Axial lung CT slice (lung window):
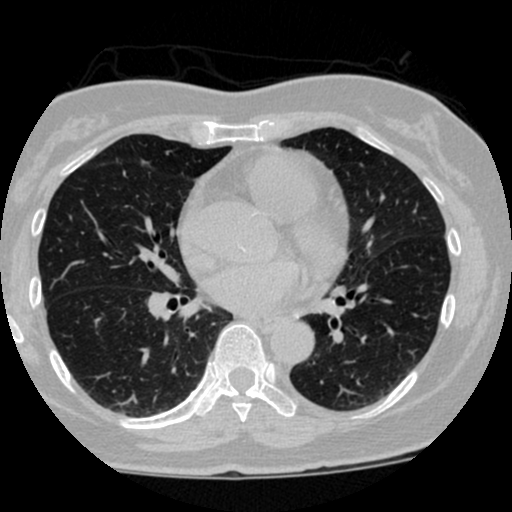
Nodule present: no